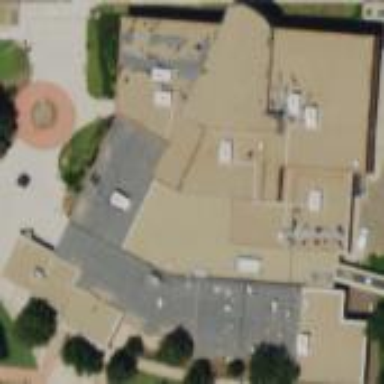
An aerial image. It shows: School building.